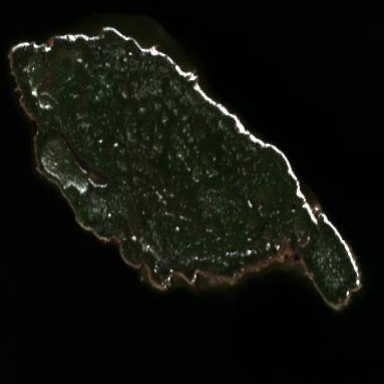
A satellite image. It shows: Island with forest and coastline.